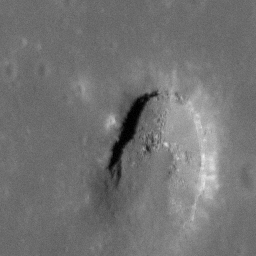
Pit: Central Mare Fecunditatis Pit
Host crater: Mare Fecunditatis
Host type: mare
Lunar coordinates: latitude -0.9182, longitude 48.66